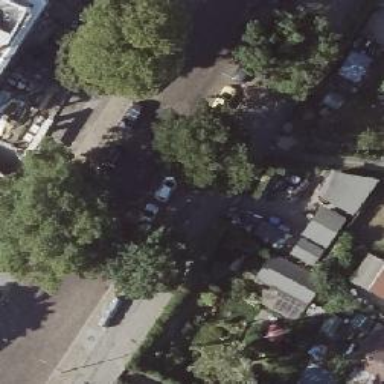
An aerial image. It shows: Plot within allotments.